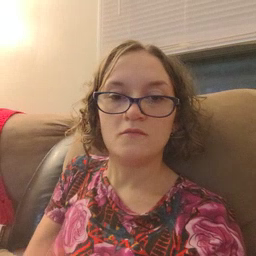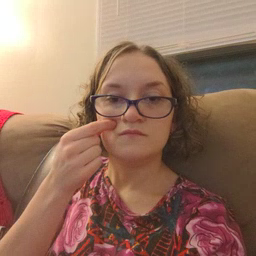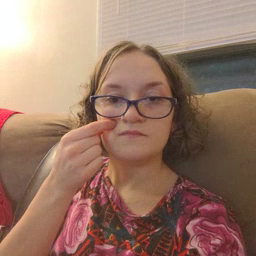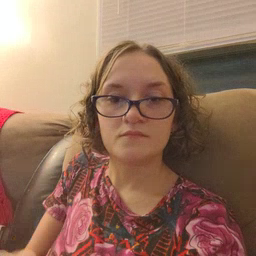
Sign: cheek